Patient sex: M
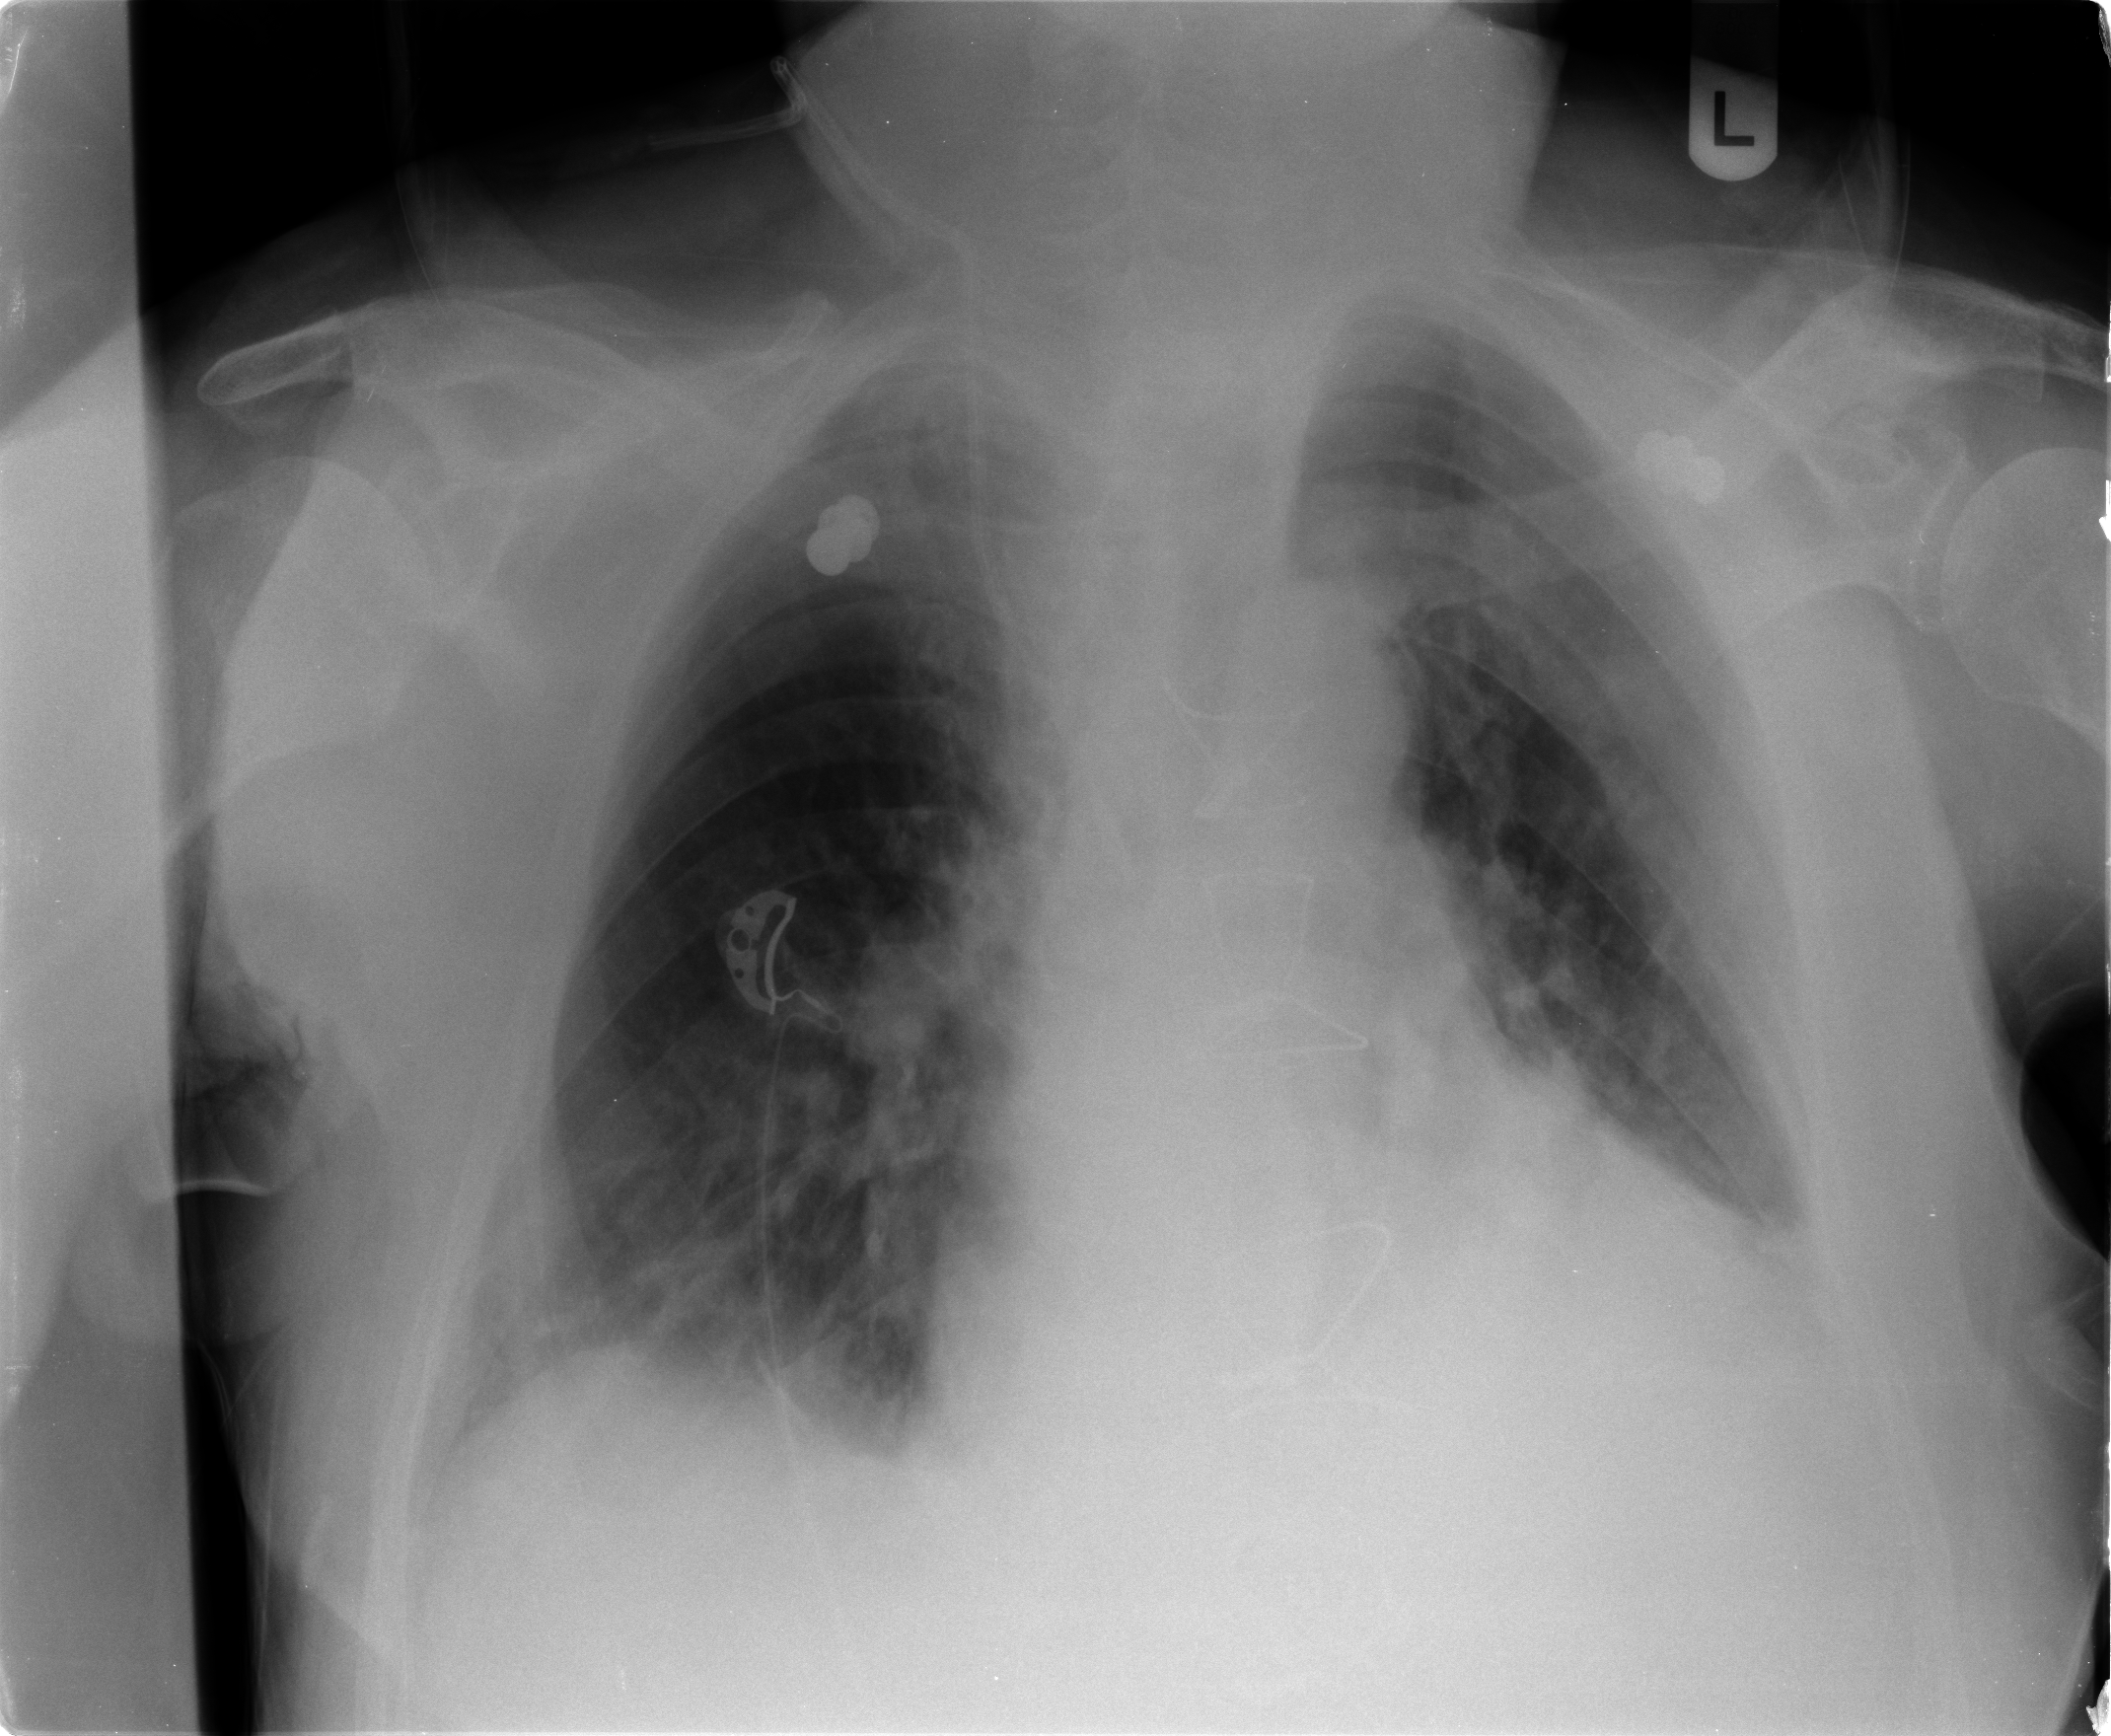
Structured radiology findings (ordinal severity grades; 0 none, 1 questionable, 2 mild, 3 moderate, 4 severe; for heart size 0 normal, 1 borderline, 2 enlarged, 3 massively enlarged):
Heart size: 2
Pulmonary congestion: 2
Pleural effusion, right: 0
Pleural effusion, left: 2
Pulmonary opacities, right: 1
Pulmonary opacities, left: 2
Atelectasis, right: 1
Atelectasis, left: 2